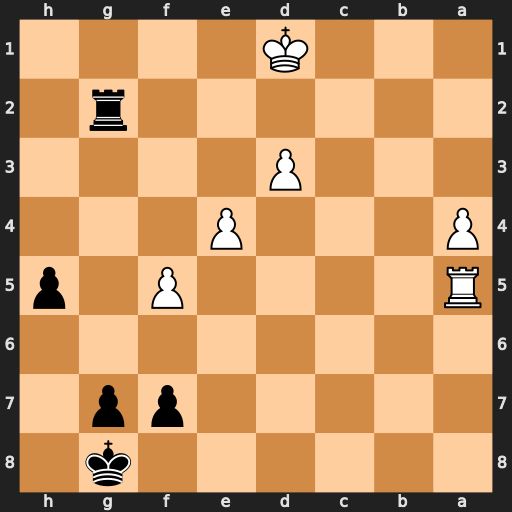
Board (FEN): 6k1/5pp1/8/R4P1p/P3P3/3P4/6r1/3K4
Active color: b
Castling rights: -
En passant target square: -
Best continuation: h4 Ke1 h3